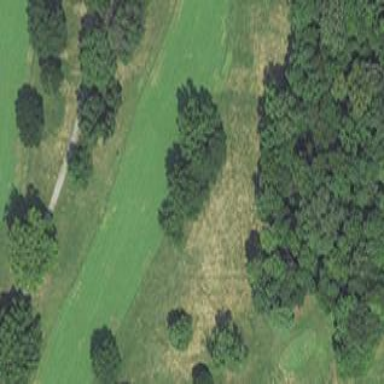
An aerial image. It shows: Grassy area designated as golf fairway.